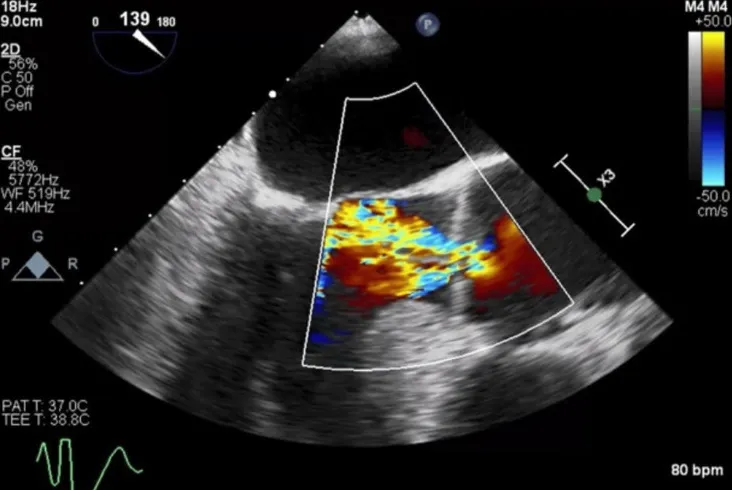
New aortic insufficiency. New aortic insufficiency was found on intraoperative TTE prior to CABG and aortic valve repair and replacement. . TTE - transesophageal echocardiogram; CABG - coronary artery bypass graft surgery.
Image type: radiology (ultrasound)